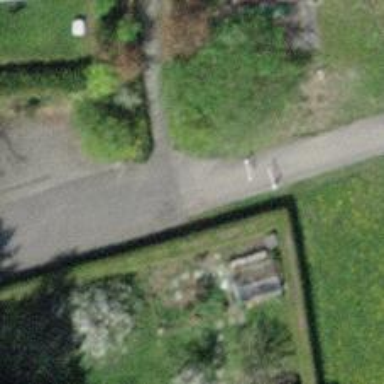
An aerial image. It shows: Kissing gate.